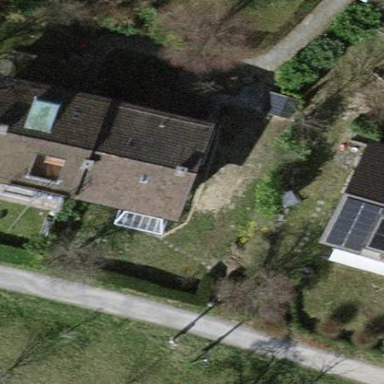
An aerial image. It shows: Building with gabled roof.